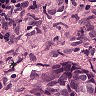
Metastatic tissue present: yes